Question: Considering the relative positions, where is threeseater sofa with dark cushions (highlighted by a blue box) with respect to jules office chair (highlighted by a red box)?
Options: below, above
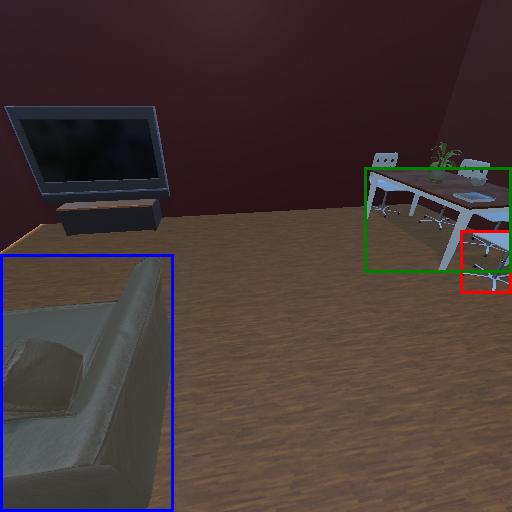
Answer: below